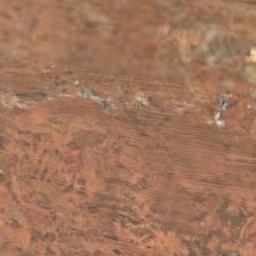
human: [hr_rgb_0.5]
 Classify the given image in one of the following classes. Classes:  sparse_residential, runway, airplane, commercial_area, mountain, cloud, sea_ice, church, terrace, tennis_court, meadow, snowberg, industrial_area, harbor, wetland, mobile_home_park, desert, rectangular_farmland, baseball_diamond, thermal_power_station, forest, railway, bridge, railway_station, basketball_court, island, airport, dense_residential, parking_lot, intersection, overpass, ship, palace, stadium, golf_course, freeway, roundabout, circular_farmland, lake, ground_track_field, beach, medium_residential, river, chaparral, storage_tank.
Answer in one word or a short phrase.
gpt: desert